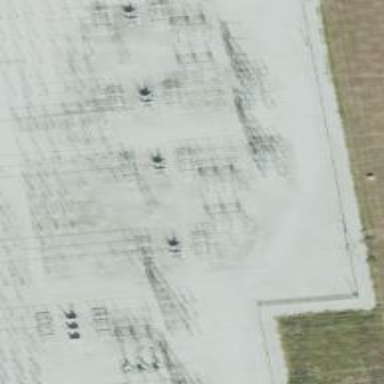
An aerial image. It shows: Switch used for power control.